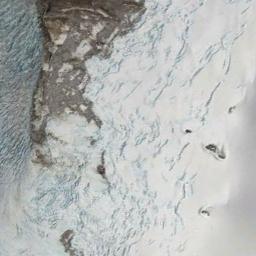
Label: snowberg